Interaction volume radius: 10 \u00c5
Interaction volume height: 10 \u00c5
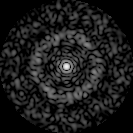
Disorder parameter: 0.8642